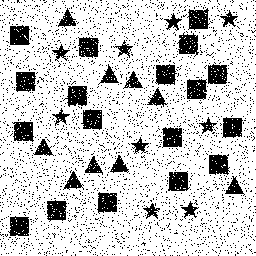
Squares: 18
Triangles: 9
Stars: 9
Total shapes: 36